Question: I tried to remove the background of the left UIBarButtonItem's background.

My image is just the icon with the lines. But there is black background.
My code is:
'''
paneViewController.navigationItem.leftBarButtonItem = [[UIBarButtonItem alloc] initWithImage:[UIImage imageNamed:@"menuicon"] style:UIBarButtonItemStylePlain target:self action:@selector(navigationPaneBarButtonItemTapped:)];
paneViewController.navigationItem.leftBarButtonItem.tintColor = [UIColor clearColor];
'''
Where am I wrong?
Update:
'''
UIImage *myImage = [UIImage imageNamed:@"menuicon"];
UIButton *myButton = [UIButton buttonWithType:UIButtonTypeCustom];
[myButton setImage:myImage forState:UIControlStateNormal];
myButton.showsTouchWhenHighlighted = YES;
myButton.frame = CGRectMake(0.0, 0.0, myImage.size.width, myImage.size.height);
[myButton addTarget:self action:@selector(navigationPaneBarButtonItemTapped:) forControlEvents:UIControlEventTouchUpInside];
UIBarButtonItem *leftBarButton = [[UIBarButtonItem alloc] initWithCustomView:myButton];
paneViewController.navigationItem.leftBarButtonItem = leftBarButton;
'''
That worked for me. Thanks
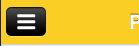
Answer: Create the object as a UIButton (do all the usual setup; frame, target, background image... etc) and then call 'initWithCustomView:' on the 'UIBarButtonItem' instead.